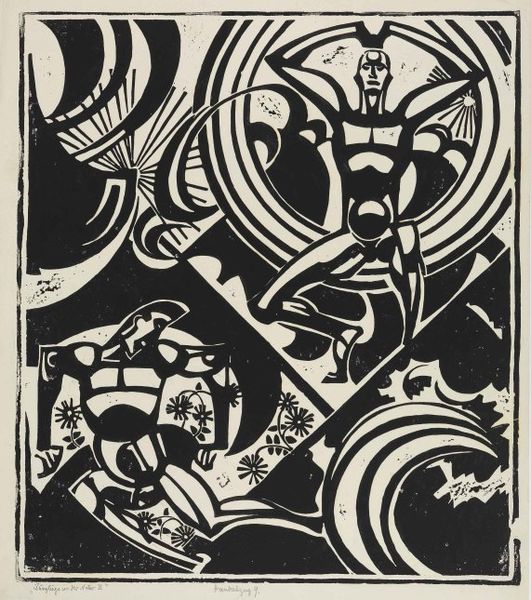
Titel: Jünglinge in der Natur III
Künstler: August Babberger
Standort: Karlsruhe
Institution: Staatliche Kunsthalle Karlsruhe
Schlagwörter: akt, dunkel, feuer, fuß, gott, kampf, körper, mann, meer, nackt, wasser, weiß, komposition, kubismus, menschen, bewegung, blume, blumen, brust, frau, geste, licht, männer, schwarz, stirn, stützen, zeichnung, blüten, hund, wiese, beige, expressionismus, flächig, muster, ornament, symbolismus, tanz, arme, gesicht, mensch, rahmen, herr, erde, natur, gehen, sonne, figur, personen, pflanzen, kontrast, kreis, rund, chaos, engel, beine, schwung, gischt, holzschnitt, schiff, welle, wellen, papier, bogen, zwei, moderne, laufen, abstrakt, berge, fläche, modern, formen, grafik, siebdruck, linien, training, figuren, sturm, jugendstil, kraft, muskeln, sport, floral, gerade, ornamente, streifen, bauch, knie, liegend, oberkörper, striche, collage, abstrahiert, hell dunkel, schild, mond, stolz, ringe, kreuz, expressionistisch, futuristisch, strahlen, linie, form, druck, druckgraphik, linolschnitt, schnitt, schwarz weiss, sichel, grafisch, stich, markant, linol, durcheinander, knien, dynamik, klassische moderne, kreise, holzdruck, ritter, schema, ranke, geometrisch, raute, scherenschnitt, blitz, muskel, stark, vision, richtung, diagonale, erleuchtung, athlet, sportler, heroisch, stärke, schrein, geometrie, art nouveau, drucktechnik, art deko, elemente, gladiator, technisch, puristisch, olympiade, verzogen, menn, untertan, sixpack, athleten, roboter, stahlen, mnner, mnd, juengling, athlethisch, kewia, eblumen, schawrz-weiss, maschinel, atlethisch, personen', holzschniktt